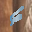
Label: 6